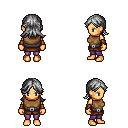
a pixel art fantasy rpg character, female body template, human, tanned skin, leather chest armor, magenta pants, gray loose hair, leather bracers, four views (front, back, left, right), 2x2 character sprite sheet, small pixel art, hard edges, no anti-aliasing